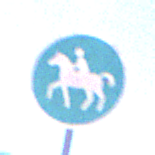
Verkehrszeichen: Reitweg
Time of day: MorningAfternoon
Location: Outdoor (RoadRail)
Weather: Clear
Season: NotSpecified
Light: Natural